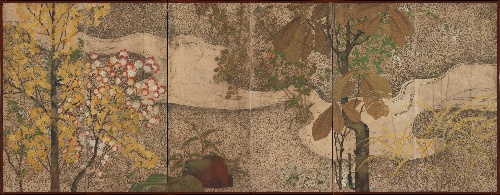
Title: 渓流春秋草木図屏風|Autumn Trees and Grasses by a Stream
Date: late 17th–early 18th century
Object type: Screen
Classification: Paintings
Medium: One of a pair of six-panel folding screens; ink, color, gold, and silver on paper
Culture: Japan
Period: Edo period (1615–1868)
Dimensions: 48 in. x 10 ft. 3 in. (121.9 x 312.4 cm)
Department: Asian Art
Credit line: Rogers Fund, 1915
Accession year: 1915
Repository: Metropolitan Museum of Art, New York, NY
Tags: Streams|Trees|Autumn